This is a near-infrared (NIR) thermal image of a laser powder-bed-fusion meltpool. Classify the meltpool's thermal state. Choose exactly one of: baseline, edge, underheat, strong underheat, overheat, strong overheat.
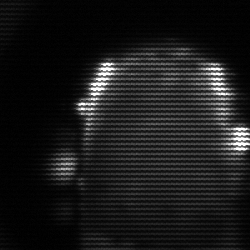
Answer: baseline